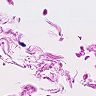
Metastatic tissue present: no